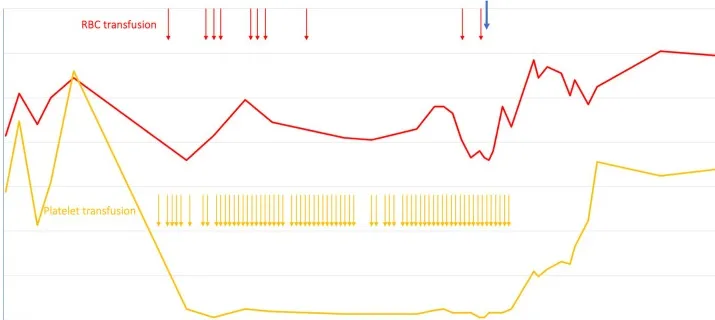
Hematological adverse events and recovery after anti-CD19 CAR-T-cell therapy and sirolimus for r/r DLBCL.
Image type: pathology (immunostaining)